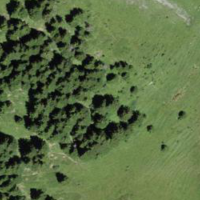
EUNIS habitat code: 23
Species observed at this site:
Bartsia alpina